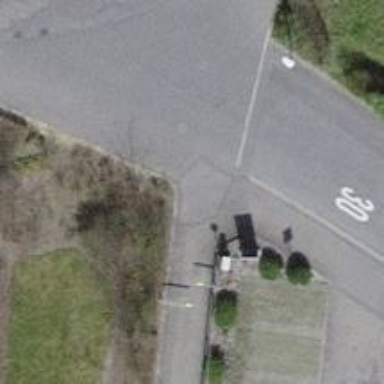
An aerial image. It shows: Kerb barrier.